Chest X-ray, AP view. Patient: 32 years old, sex M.
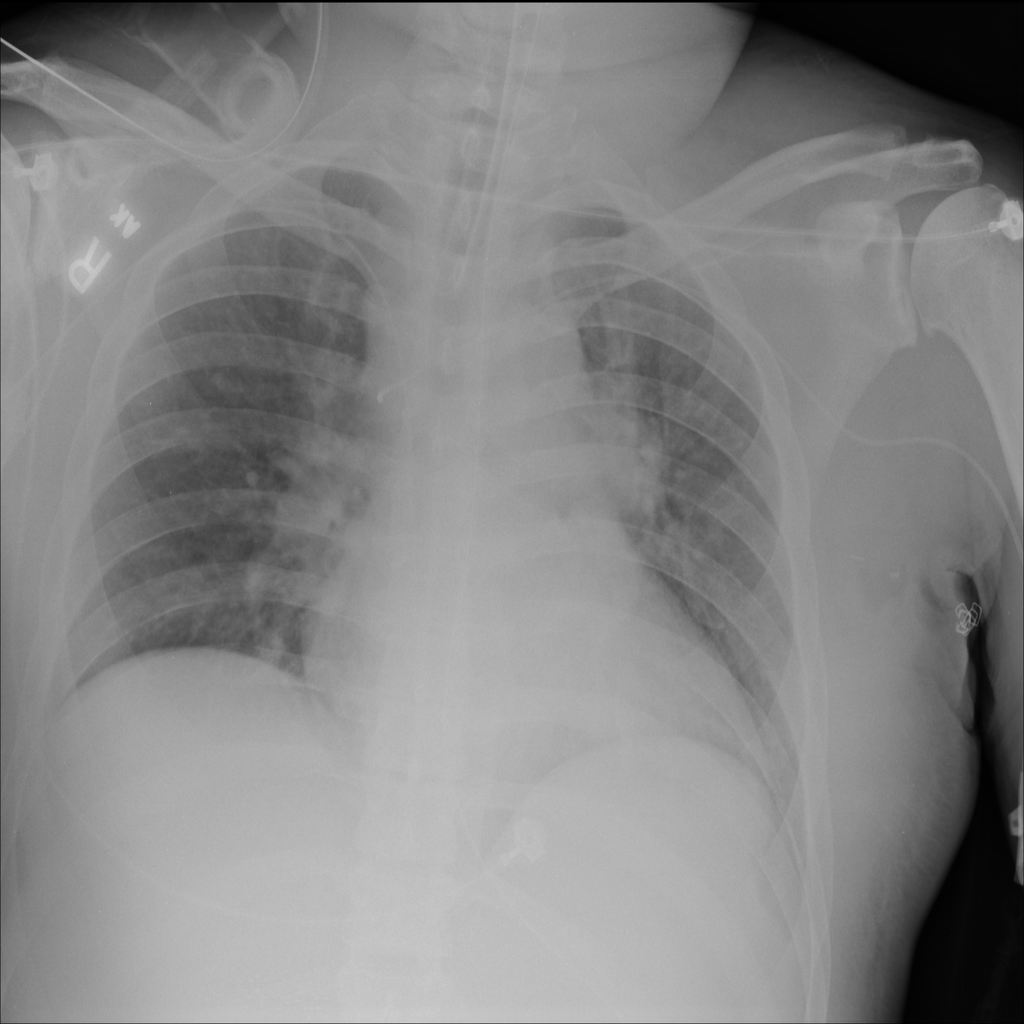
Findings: Infiltration